Interaction volume radius: 5 \u00c5
Interaction volume height: 10 \u00c5
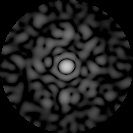
Disorder parameter: 0.8051